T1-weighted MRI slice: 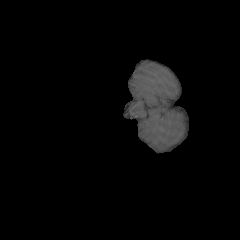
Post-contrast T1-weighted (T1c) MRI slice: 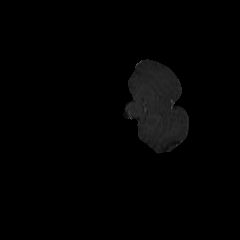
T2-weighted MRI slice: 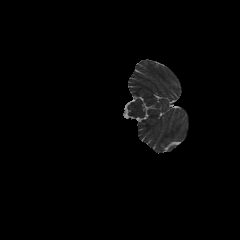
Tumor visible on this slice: no